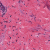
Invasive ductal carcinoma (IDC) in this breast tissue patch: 0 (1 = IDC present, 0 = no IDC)